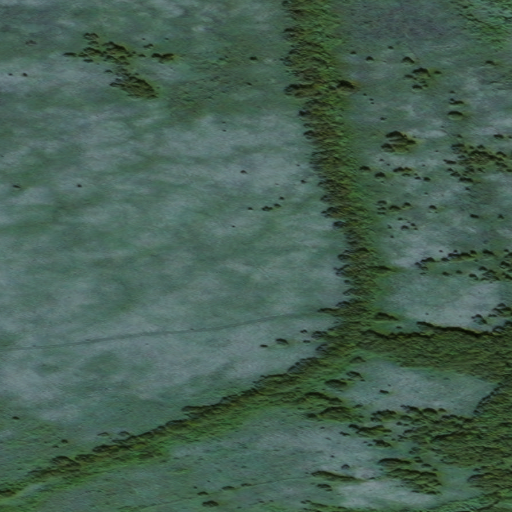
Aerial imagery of valley in Alaska named Slate Gulch containing only unknown